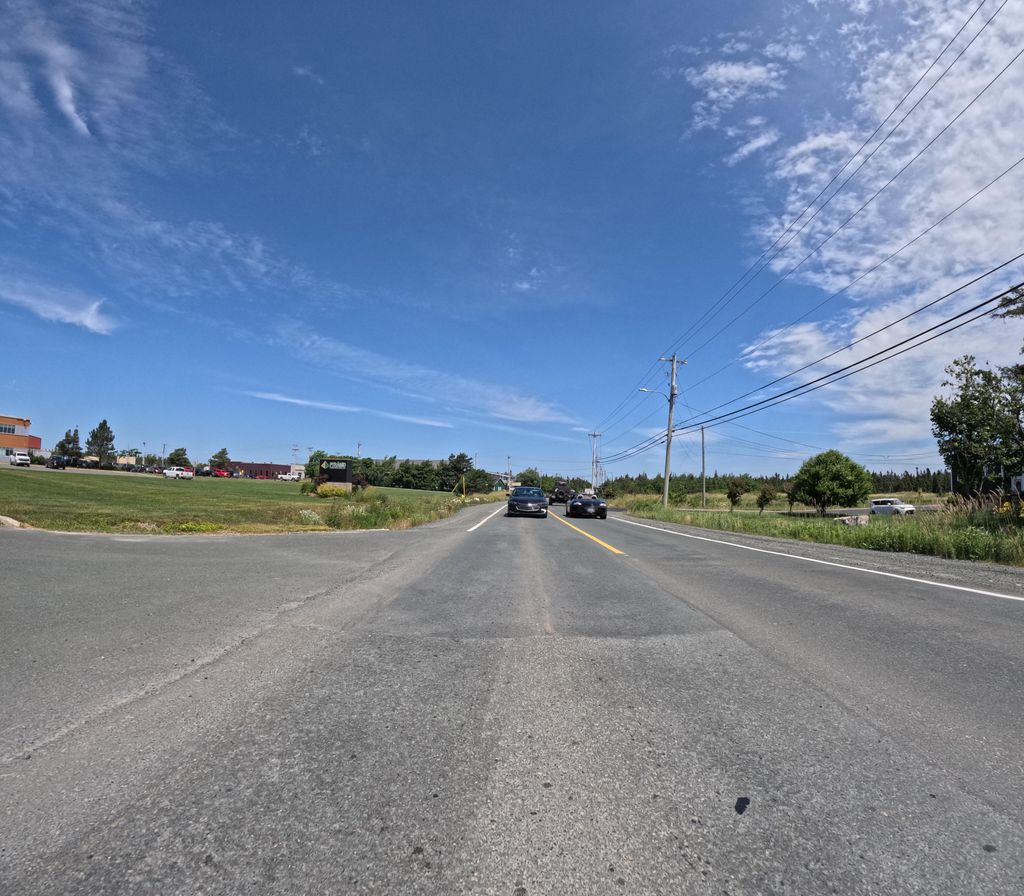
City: st_johns